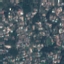
Land use / land cover: Residential